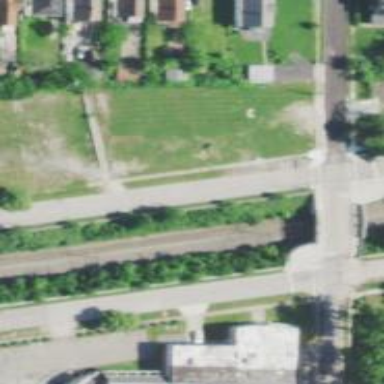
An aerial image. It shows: Light rail electrified with contact line.